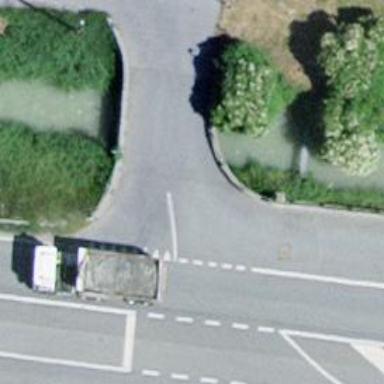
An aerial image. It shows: Unclassified road with bridge.